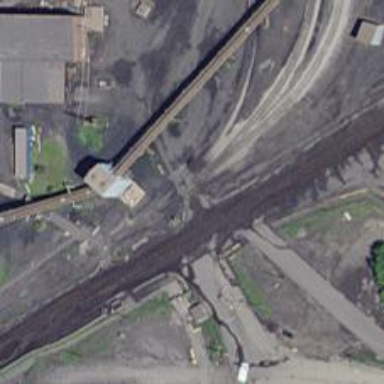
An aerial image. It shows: Level crossing along the railway.